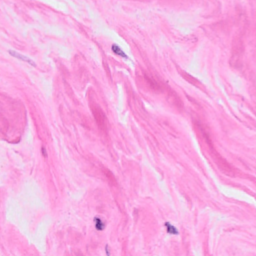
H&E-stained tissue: Breast